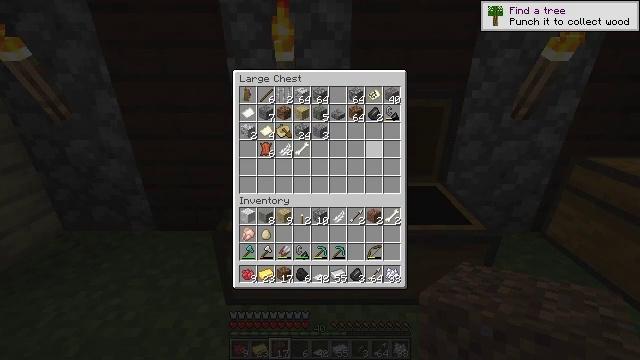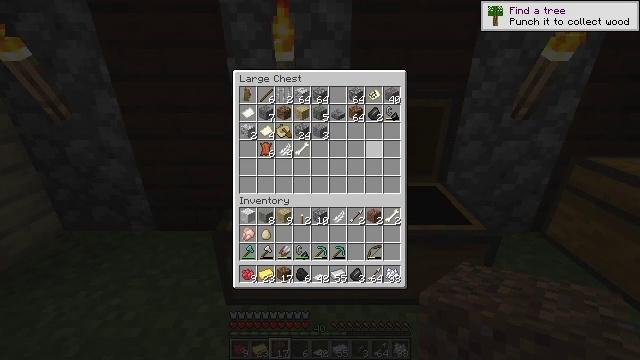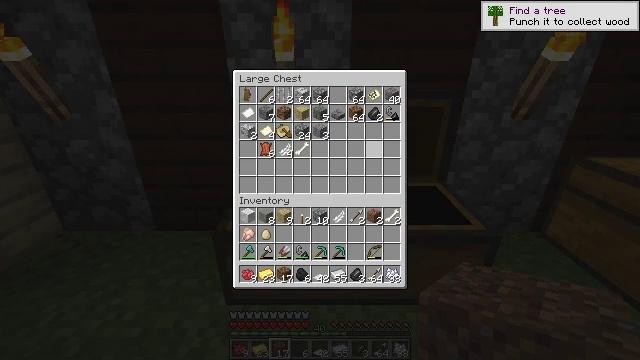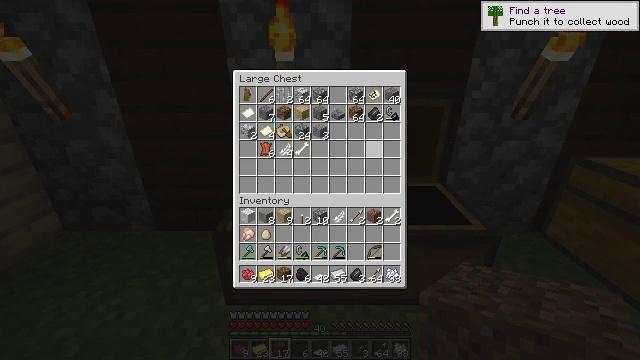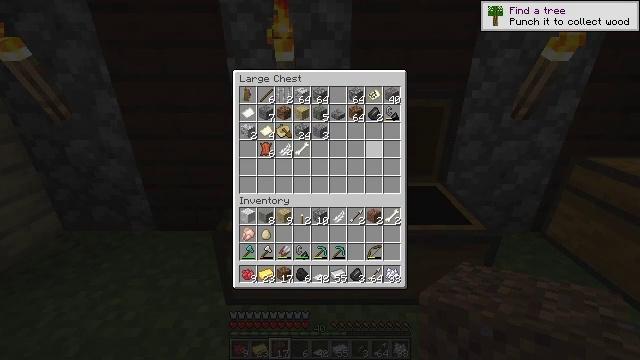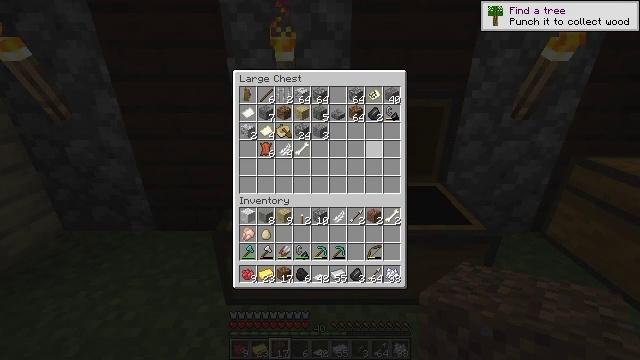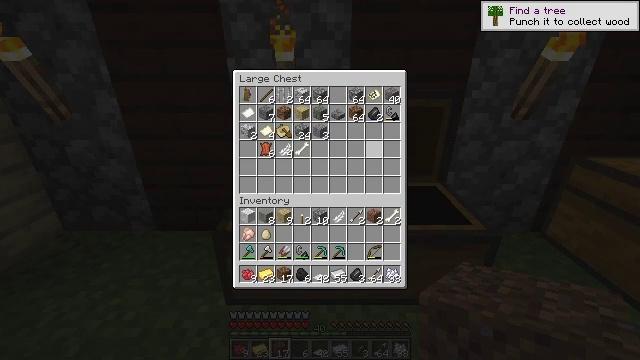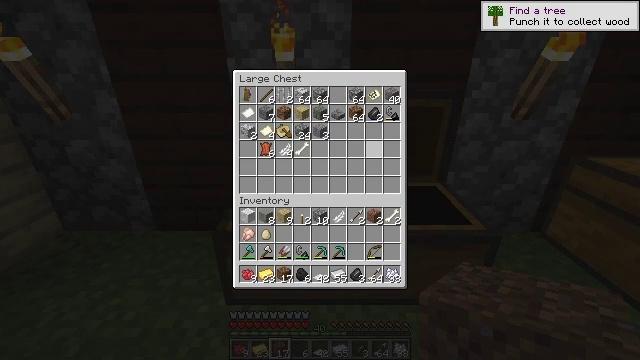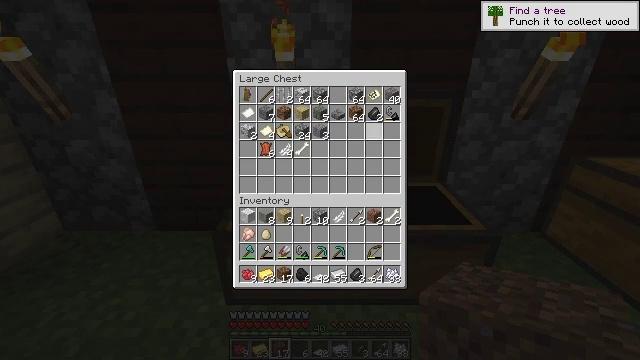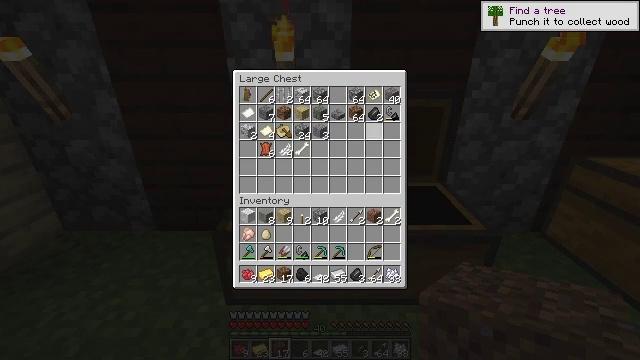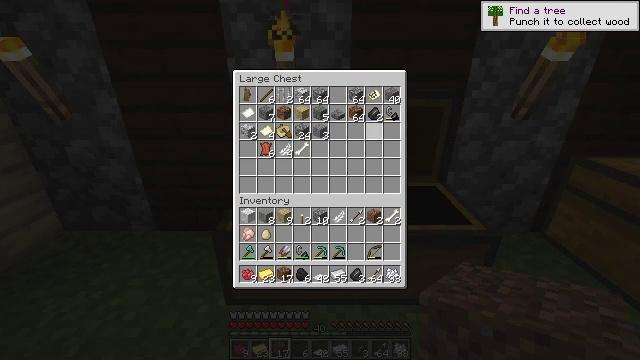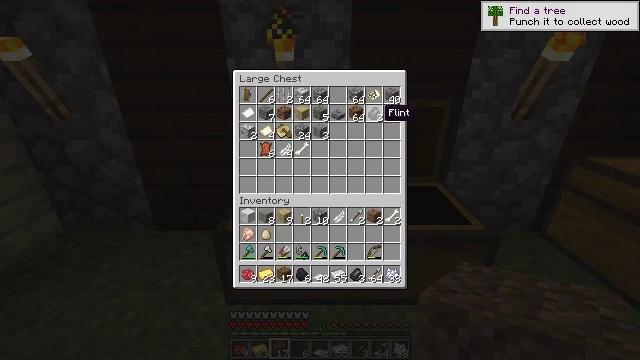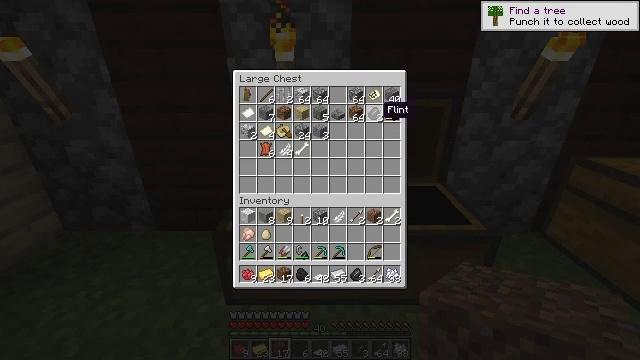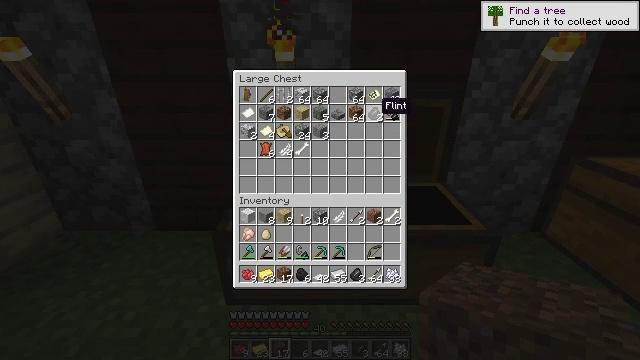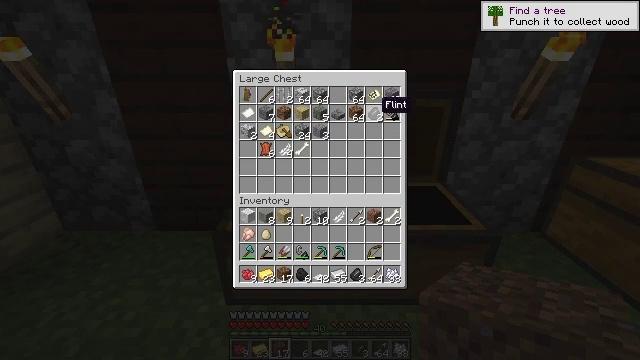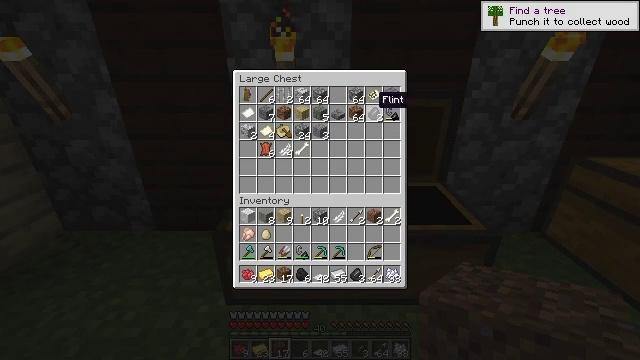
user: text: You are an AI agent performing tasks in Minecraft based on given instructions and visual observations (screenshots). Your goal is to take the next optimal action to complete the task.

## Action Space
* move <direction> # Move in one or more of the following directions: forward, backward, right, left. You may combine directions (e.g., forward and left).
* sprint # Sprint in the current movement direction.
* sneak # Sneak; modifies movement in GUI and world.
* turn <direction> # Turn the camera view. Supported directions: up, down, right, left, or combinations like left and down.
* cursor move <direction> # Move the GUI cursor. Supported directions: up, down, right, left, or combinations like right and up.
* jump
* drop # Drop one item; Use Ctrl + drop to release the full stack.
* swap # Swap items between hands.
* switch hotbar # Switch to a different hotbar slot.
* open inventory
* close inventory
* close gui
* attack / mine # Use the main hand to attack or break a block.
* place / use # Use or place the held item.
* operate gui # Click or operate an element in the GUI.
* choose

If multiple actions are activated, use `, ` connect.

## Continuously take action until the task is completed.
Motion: motion action
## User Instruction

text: Create a gold block using 9 gold ingots.
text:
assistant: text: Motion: no_op
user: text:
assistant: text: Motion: cursor move right
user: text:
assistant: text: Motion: no_op
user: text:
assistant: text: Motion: no_op
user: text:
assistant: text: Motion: no_op
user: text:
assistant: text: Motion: no_op
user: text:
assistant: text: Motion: no_op
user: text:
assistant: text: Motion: cursor move up
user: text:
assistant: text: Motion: no_op
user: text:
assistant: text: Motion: no_op
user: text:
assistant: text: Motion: no_op
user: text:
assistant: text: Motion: no_op
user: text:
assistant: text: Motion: no_op
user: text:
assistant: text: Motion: no_op
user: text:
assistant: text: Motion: no_op
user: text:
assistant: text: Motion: no_op
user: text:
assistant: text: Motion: cursor move left and down
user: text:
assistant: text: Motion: cursor move left and down
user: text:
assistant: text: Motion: cursor move left
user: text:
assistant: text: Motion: cursor move left
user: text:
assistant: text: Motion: sneak, cursor move left
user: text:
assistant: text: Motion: sneak
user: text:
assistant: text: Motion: sneak
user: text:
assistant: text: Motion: sneak
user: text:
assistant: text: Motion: sneak, cursor move left
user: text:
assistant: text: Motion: sneak
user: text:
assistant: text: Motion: sneak
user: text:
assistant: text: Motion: sneak
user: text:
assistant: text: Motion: sneak
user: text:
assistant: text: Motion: sneak